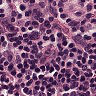
Metastatic tissue present: no